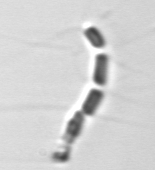
Label: Chaetoceros